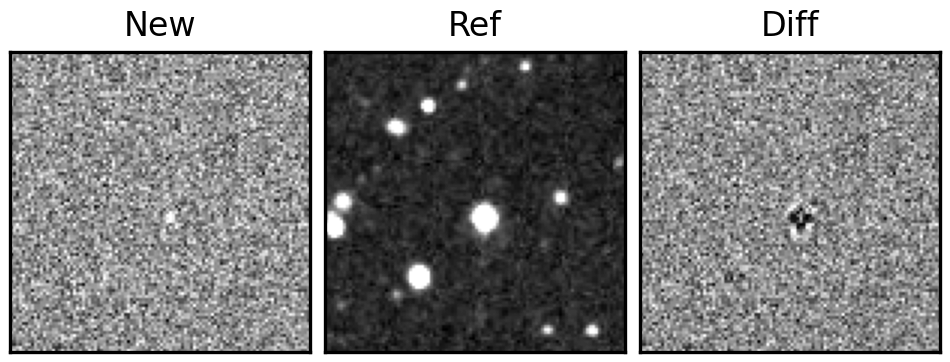
Label: bogus